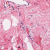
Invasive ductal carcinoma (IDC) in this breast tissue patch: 0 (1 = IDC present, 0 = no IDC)